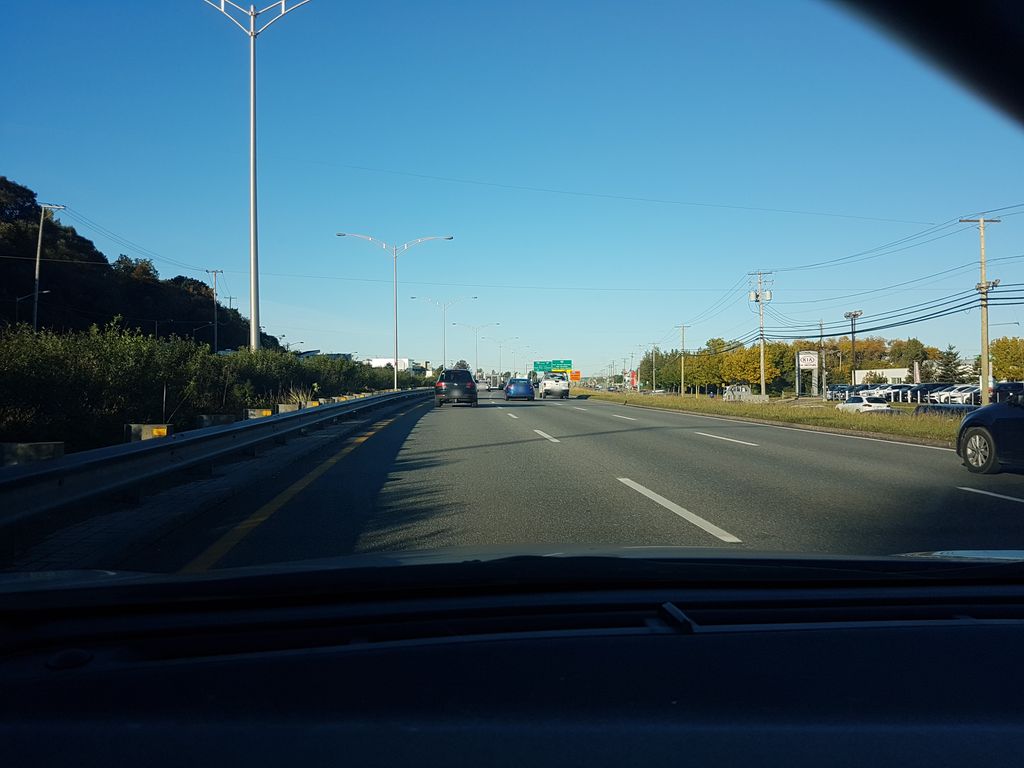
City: quebec_city